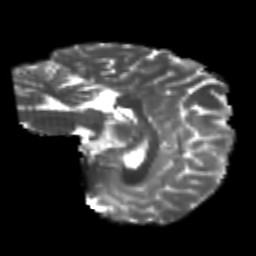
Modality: T2w
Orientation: sagittal
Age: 22
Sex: female
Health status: healthy
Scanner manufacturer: philips
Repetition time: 7.385 s
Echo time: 0.08599 s